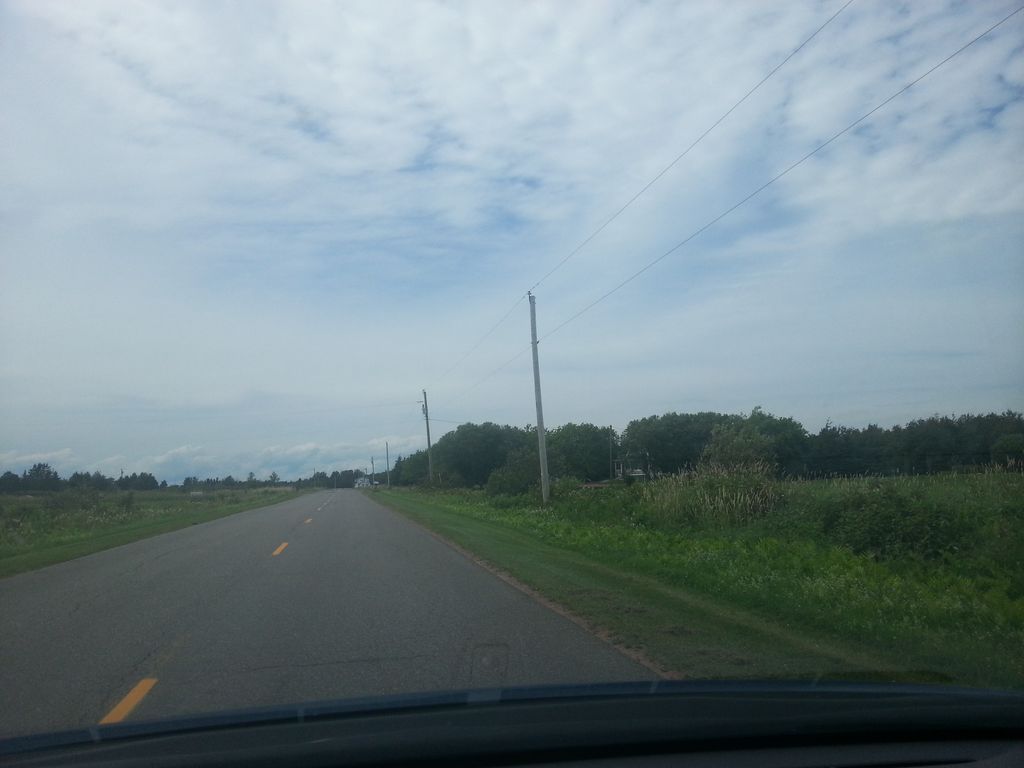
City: charlottetown